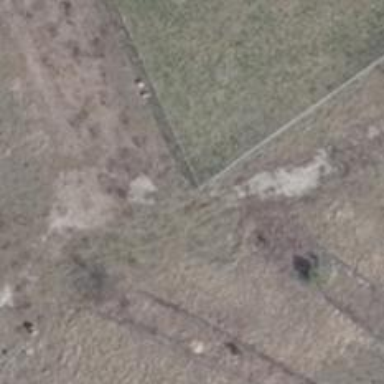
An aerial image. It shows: Abandoned railway.